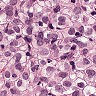
Metastatic tissue present: yes